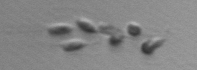
Label: Dinobryon